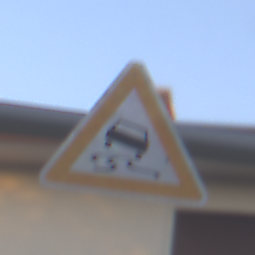
Verkehrszeichen: SchleuderOderRutschgefahr
Umgebung: Outdoor, Urban
Tageszeit: SunriseSunset
Wetter: Clear
Licht: Natural
Jahreszeit: NotSpecified
Kontrast: LowContrast